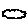
Label: cloud